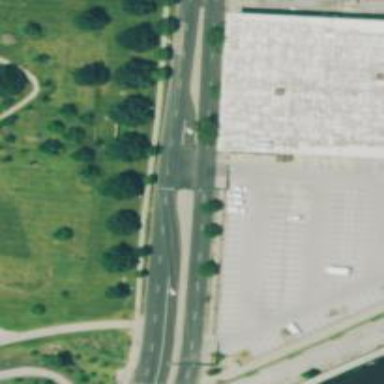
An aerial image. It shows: Road with left marking.